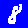
Digit: 8